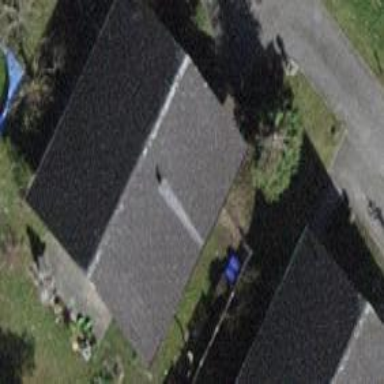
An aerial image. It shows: Building with tiled roof.